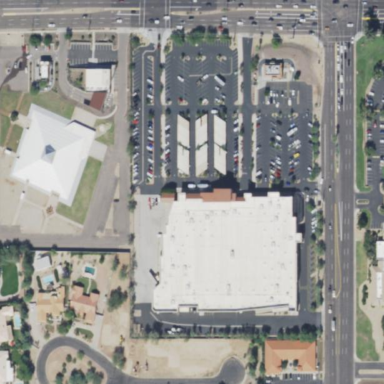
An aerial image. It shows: Retail building.